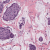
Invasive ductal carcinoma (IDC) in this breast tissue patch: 1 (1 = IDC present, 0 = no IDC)